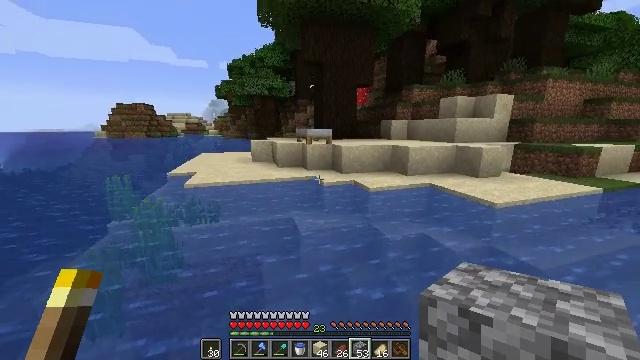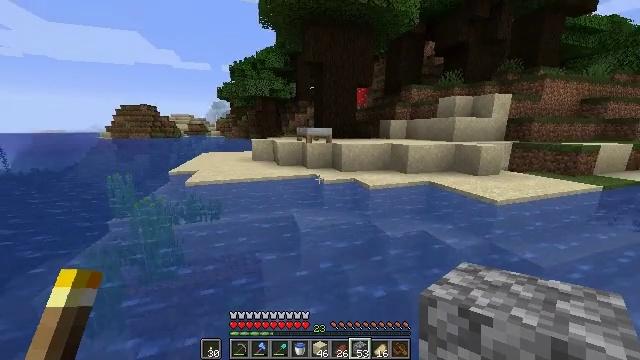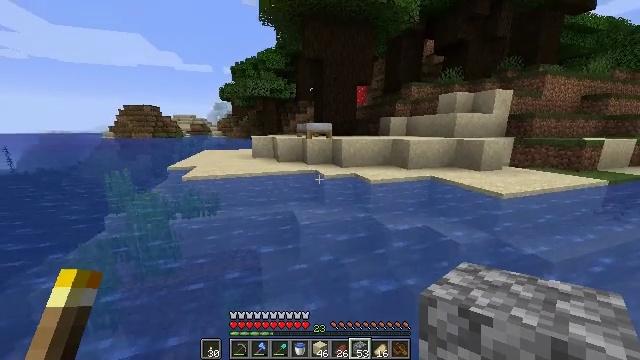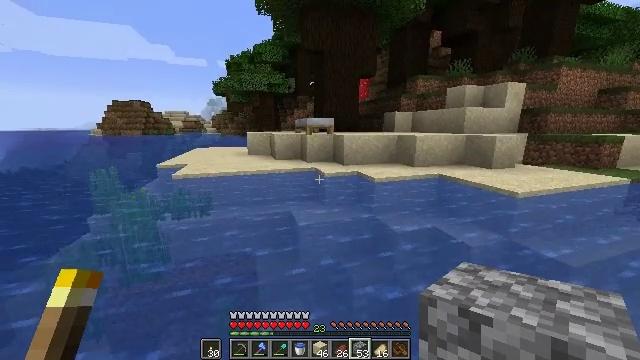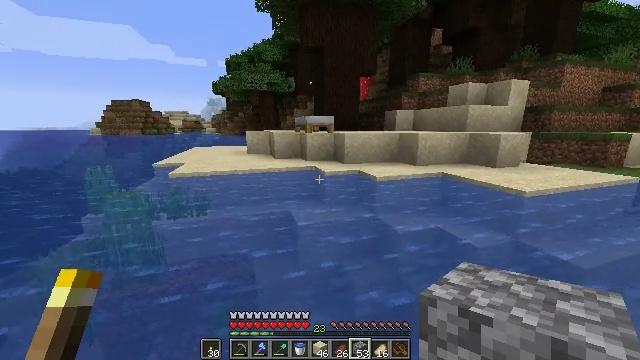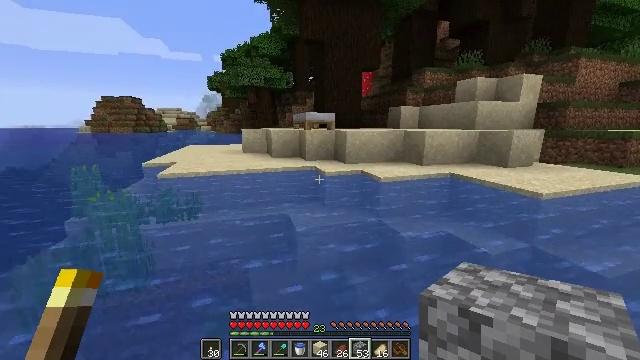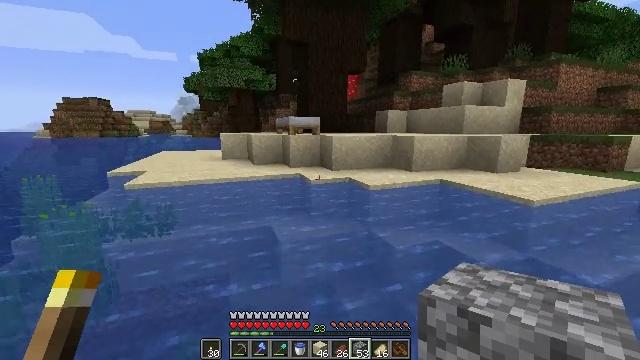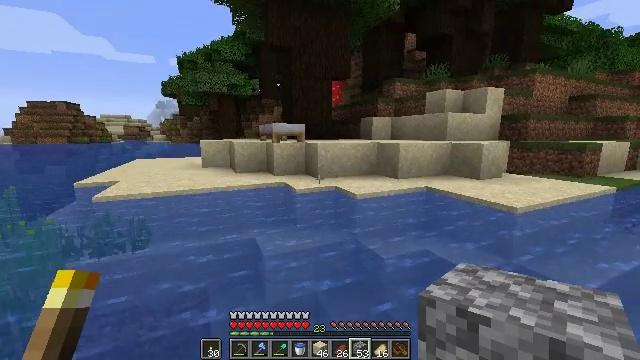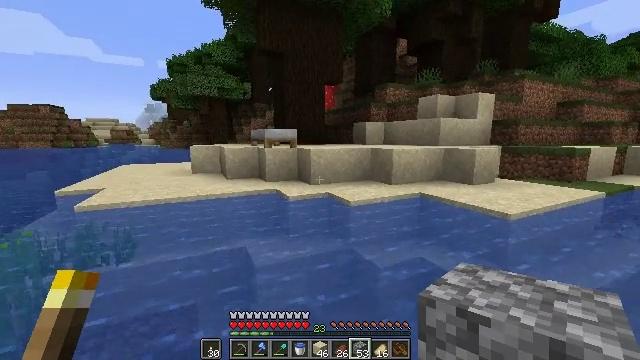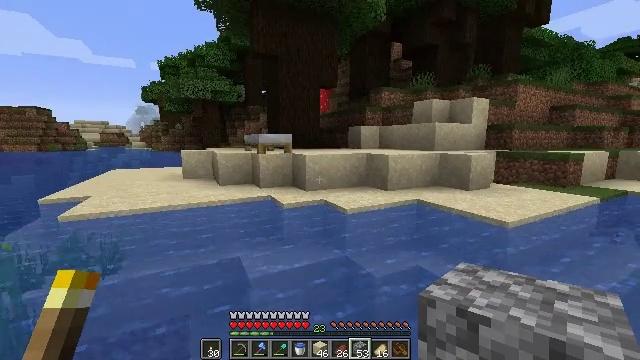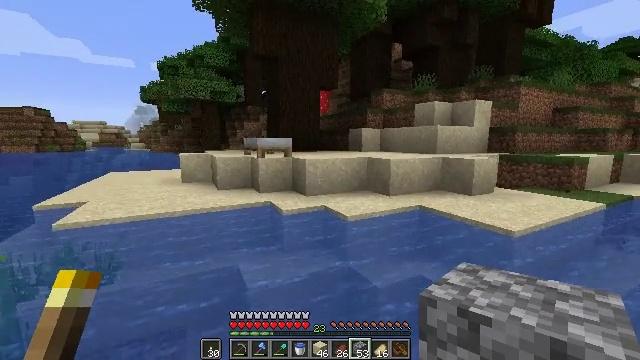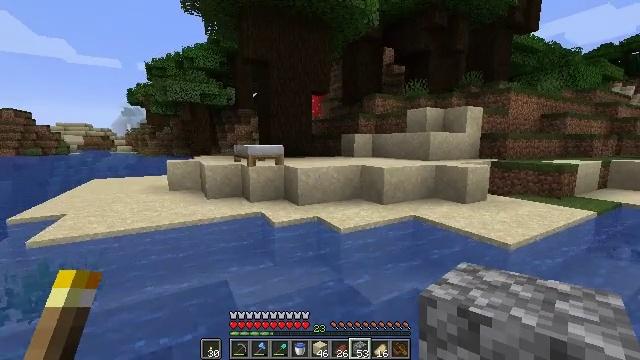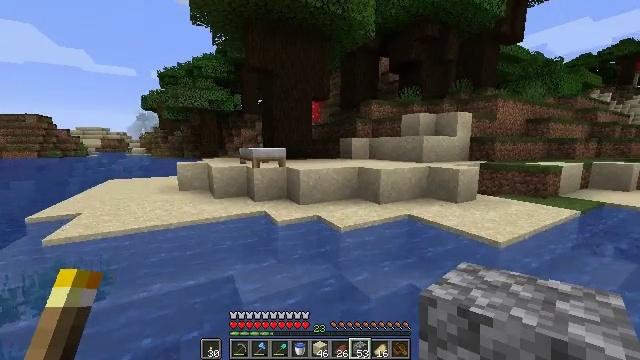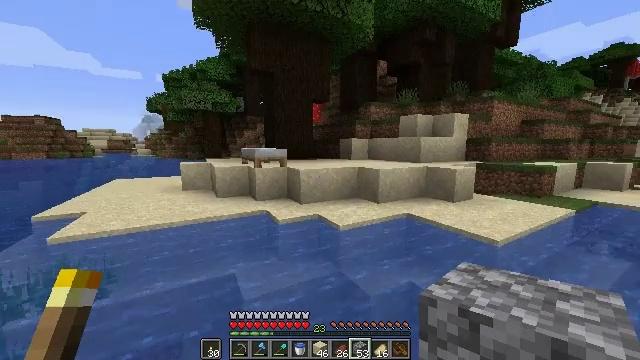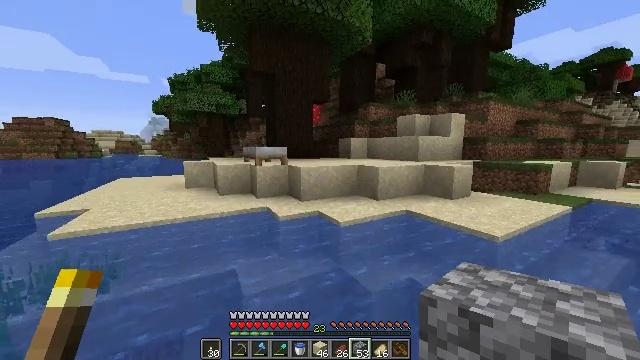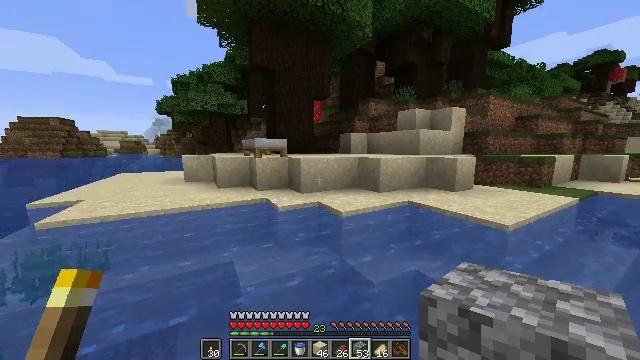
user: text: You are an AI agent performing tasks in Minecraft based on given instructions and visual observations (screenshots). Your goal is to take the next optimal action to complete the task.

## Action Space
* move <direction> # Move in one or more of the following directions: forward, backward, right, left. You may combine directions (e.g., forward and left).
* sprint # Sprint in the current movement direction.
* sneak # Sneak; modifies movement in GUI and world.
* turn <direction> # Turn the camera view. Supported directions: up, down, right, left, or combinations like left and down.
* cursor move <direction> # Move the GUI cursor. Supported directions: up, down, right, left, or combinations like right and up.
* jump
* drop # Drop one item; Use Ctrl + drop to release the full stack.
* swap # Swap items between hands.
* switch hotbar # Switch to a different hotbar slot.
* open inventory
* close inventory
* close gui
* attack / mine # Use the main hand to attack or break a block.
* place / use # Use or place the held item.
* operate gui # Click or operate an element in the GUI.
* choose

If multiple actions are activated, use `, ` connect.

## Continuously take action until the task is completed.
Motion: motion action
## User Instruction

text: Break the white bed to relocate it.
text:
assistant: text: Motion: move forward, sprint, jump
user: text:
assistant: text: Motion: move forward, sprint, jump
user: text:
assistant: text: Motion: move forward, sprint, jump
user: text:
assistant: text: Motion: move forward, sprint, jump
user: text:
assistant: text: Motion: move forward, sprint, jump
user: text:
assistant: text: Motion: move forward, sprint, turn right and up, jump
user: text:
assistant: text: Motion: move forward, sprint, turn right and up, jump
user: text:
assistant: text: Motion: move forward, sprint, turn right, jump
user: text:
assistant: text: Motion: move forward, sprint, turn right, jump
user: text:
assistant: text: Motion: move forward, sprint, jump
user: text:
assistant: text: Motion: move forward, sprint, turn right, jump
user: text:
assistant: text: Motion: move forward, sprint, jump
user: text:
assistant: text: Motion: move forward, sprint, jump
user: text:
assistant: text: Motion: move forward, sprint, jump
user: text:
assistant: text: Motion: move forward, sprint, jump
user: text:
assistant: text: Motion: move forward, sprint, jump
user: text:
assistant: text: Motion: move forward, sprint, jump
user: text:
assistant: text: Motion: move forward, sprint, jump
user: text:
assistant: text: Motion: move forward, sprint, jump
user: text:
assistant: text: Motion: move forward, sprint, jump
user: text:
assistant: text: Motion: move forward, sprint, jump
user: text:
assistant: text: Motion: move forward, sprint, jump
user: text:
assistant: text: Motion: move forward, sprint, jump
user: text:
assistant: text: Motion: move forward, sprint, jump
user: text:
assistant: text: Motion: move forward, sprint, jump
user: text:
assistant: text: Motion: move forward, sprint, jump
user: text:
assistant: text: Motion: move forward, sprint, turn right, jump
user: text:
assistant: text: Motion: move forward, sprint, turn right, jump
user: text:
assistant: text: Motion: move forward, sprint, turn right, jump
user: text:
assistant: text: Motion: move forward, sprint, turn right, jump